Field crop: maize
Growth stage: 2
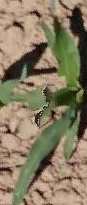
Species: maize